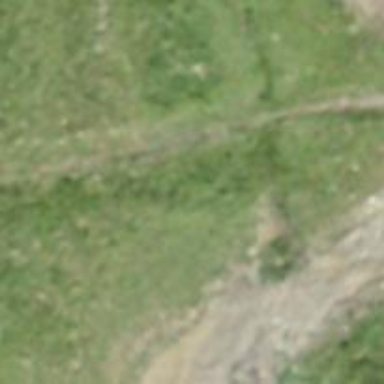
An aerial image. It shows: Ground path leading to bridge.